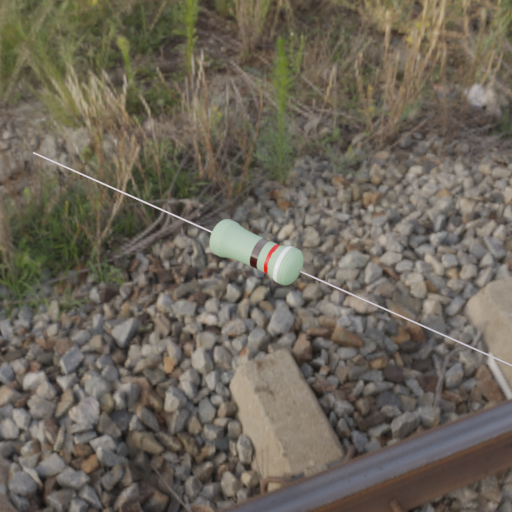
Resistor colour bands (in order): black, red, white